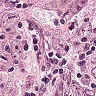
Metastatic tissue present: yes